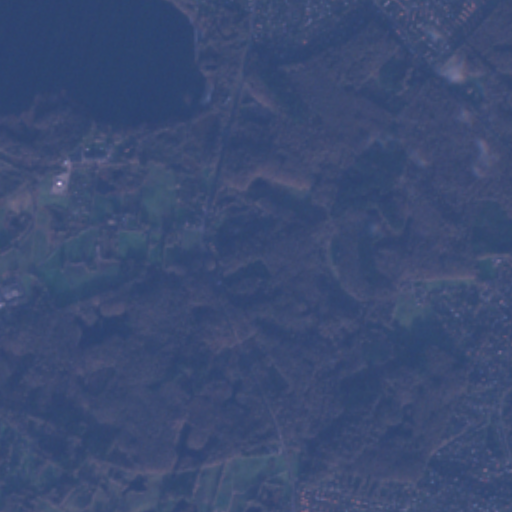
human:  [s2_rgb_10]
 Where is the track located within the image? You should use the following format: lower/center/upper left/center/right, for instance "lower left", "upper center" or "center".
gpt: The track is located in the lower left of the image.
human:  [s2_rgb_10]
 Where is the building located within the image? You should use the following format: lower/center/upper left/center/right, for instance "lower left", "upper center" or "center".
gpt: There is no building in the image.